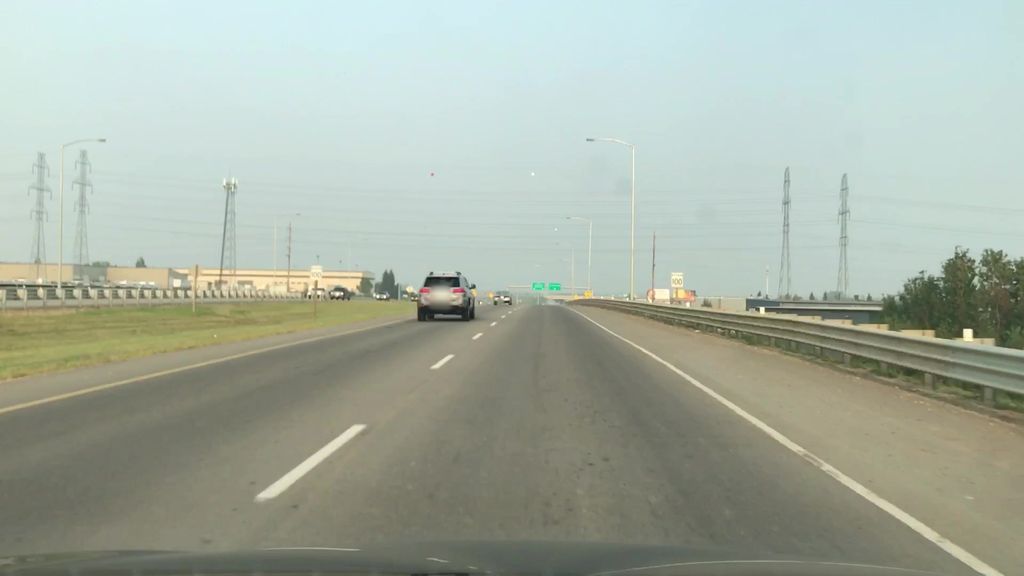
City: edmonton